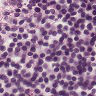
Metastatic tissue present: no